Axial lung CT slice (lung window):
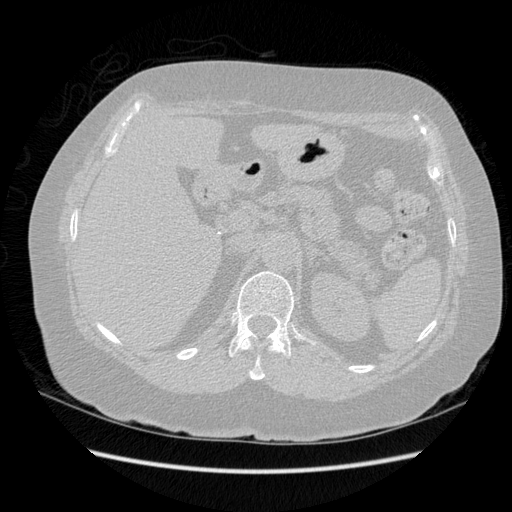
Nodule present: no